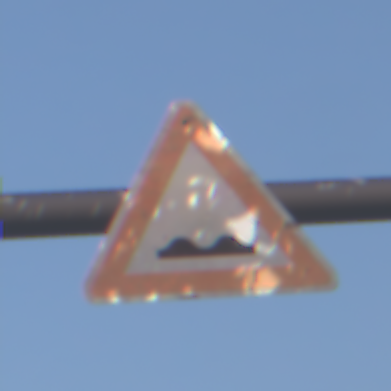
Verkehrszeichen: UnebeneFahrbahn
Umgebung: Outdoor, Urban
Tageszeit: SunriseSunset
Wetter: Clear
Licht: Natural
Jahreszeit: NotSpecified
Kontrast: MediumContrast